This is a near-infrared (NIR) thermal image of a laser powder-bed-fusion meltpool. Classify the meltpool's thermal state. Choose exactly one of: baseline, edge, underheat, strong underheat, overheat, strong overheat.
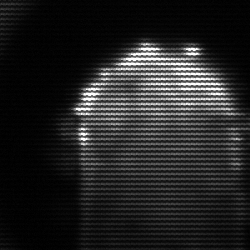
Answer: baseline